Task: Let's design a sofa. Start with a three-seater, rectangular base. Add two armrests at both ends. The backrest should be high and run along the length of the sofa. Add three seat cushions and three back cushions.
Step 128:
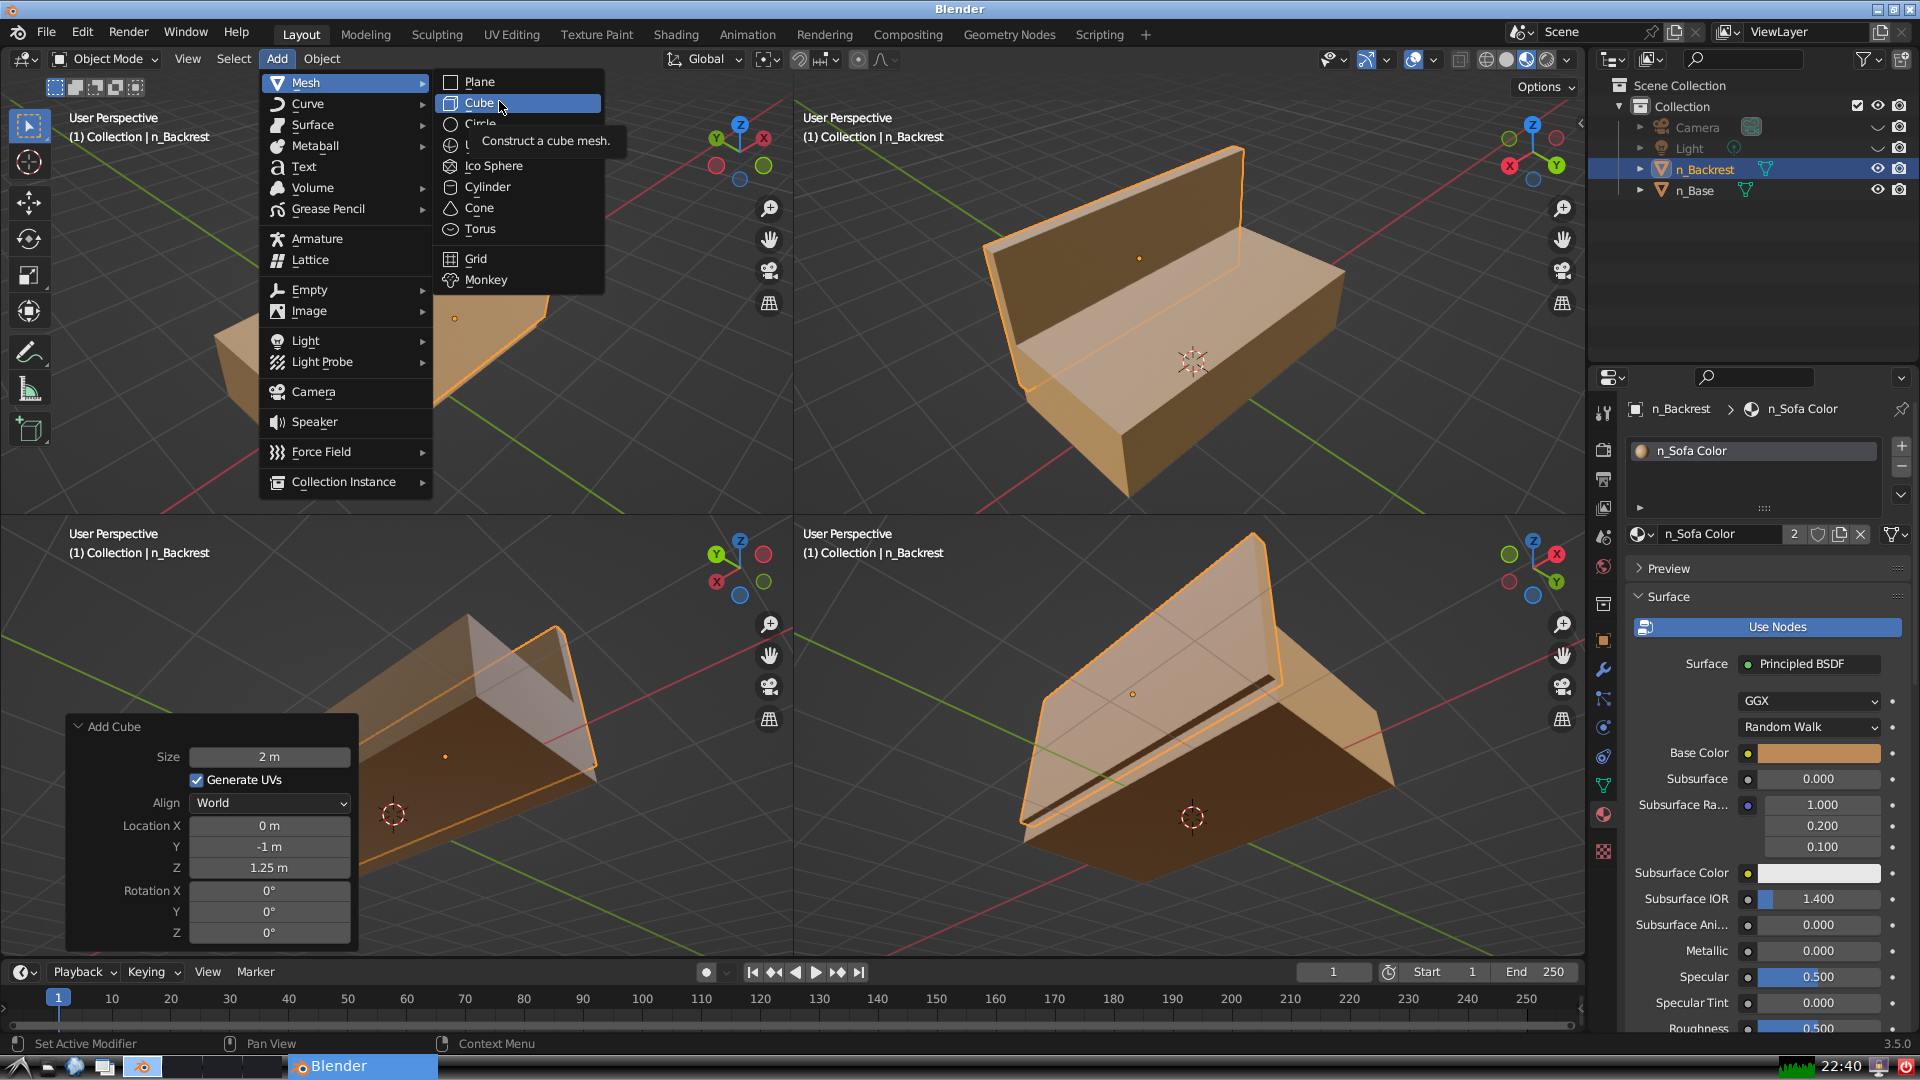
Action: click: no